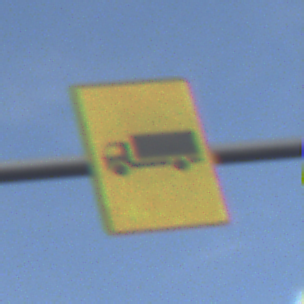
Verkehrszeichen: KFZZulaessigeGesamtmasse3Komma5TOhnePfeilsymbol
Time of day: MorningAfternoon
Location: Outdoor (RoadRail)
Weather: PartlyCloudy
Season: NotSpecified
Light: Natural